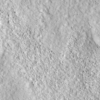
Label: not_dusty